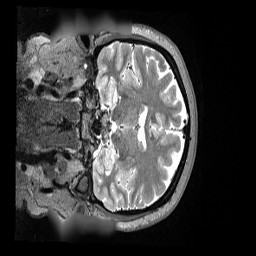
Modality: T2w
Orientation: coronal
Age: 37
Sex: female